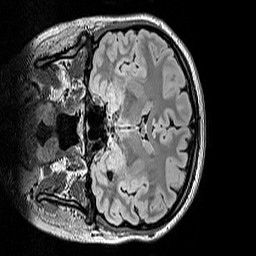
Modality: FLAIR
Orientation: coronal
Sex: female
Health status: ill
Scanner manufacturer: siemens
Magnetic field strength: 3 T
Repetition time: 5 s
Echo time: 0.388 s